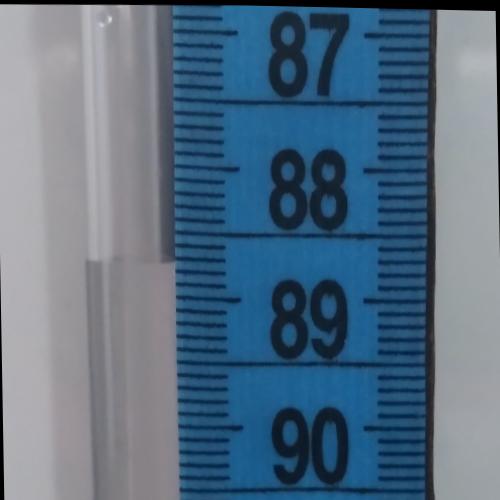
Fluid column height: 88.7 cm